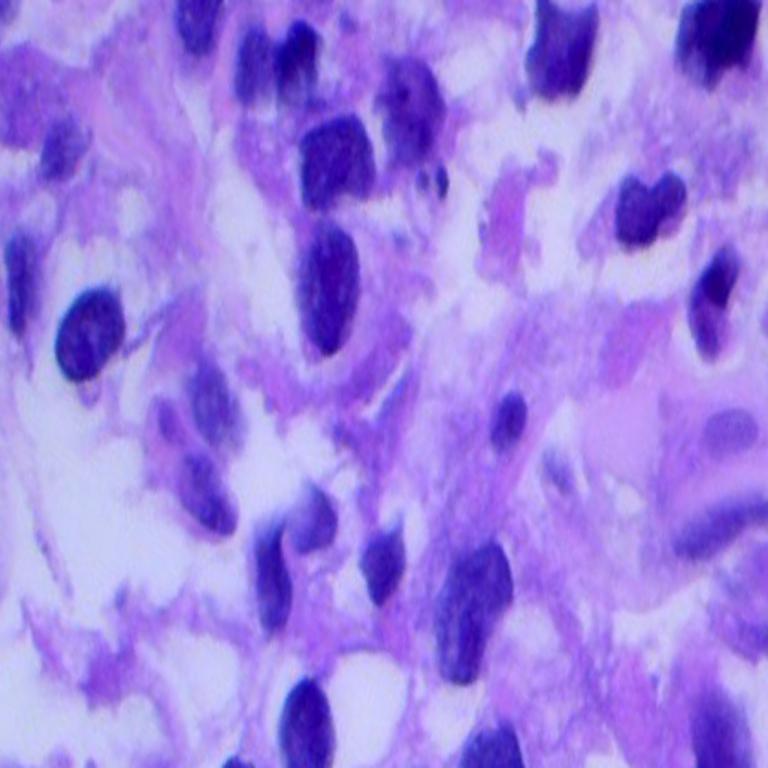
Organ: lung
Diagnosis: adenocarcinomas